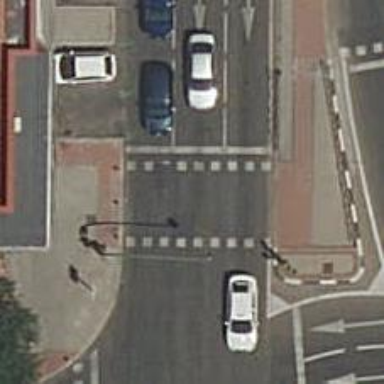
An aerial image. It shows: Traffic signals at road crossing.